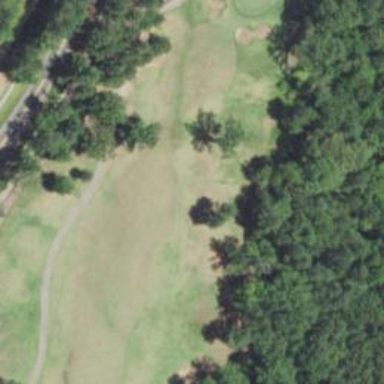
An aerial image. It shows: Grassy area designated as golf fairway.